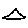
Label: triangle